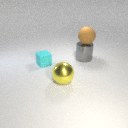
large gray metal cylinder to the right of large yellow metal sphere